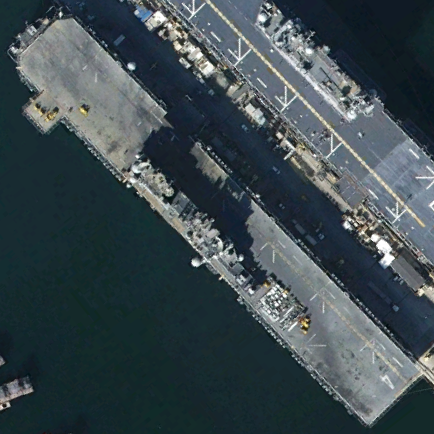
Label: assault